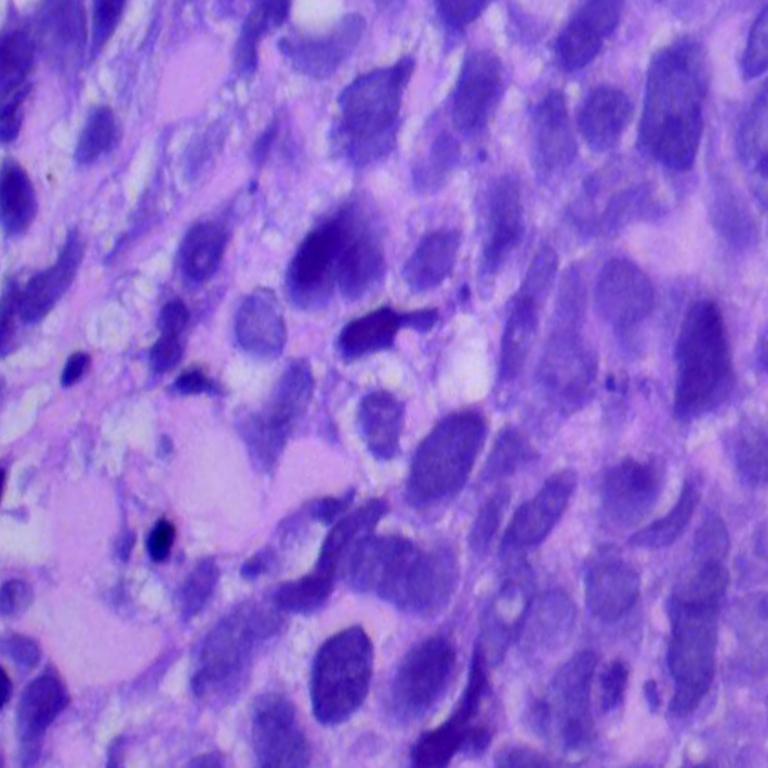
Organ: lung
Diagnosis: squamous carcinomas